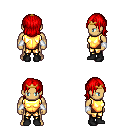
a pixel art fantasy rpg character, male body template, human, tanned skin, gold chest armor, gold greaves, red long bangs hairstyle, gold tiara, white cloth bracers, black shoes, four views (front, back, left, right), 2x2 character sprite sheet, small pixel art, hard edges, no anti-aliasing